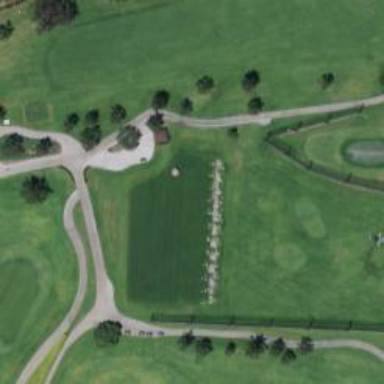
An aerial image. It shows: Service road designated as golf cart path.